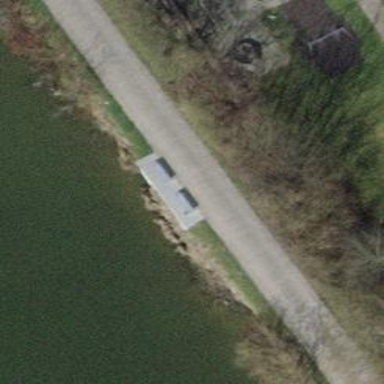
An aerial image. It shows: Bench.